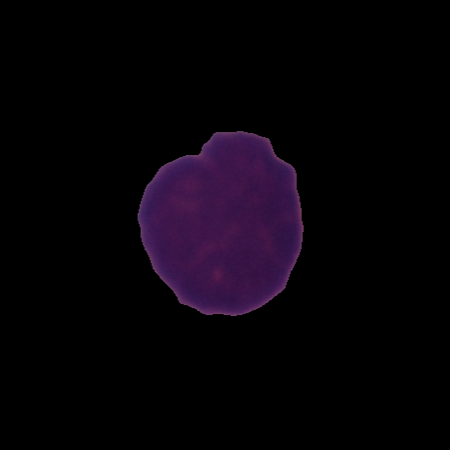
Label: healthy